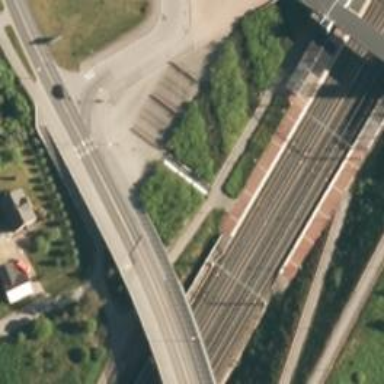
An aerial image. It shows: Close-up of railway platform edge.